Interaction volume radius: 5 \u00c5
Interaction volume height: 35 \u00c5
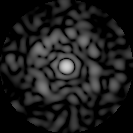
Disorder parameter: 0.8244